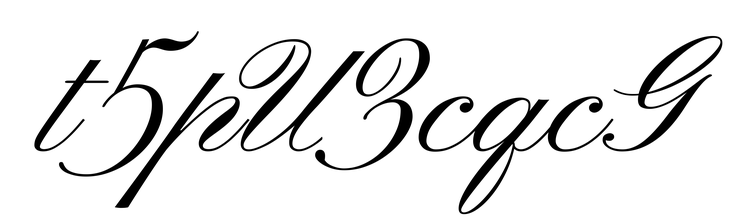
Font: PinyonScript-Regular